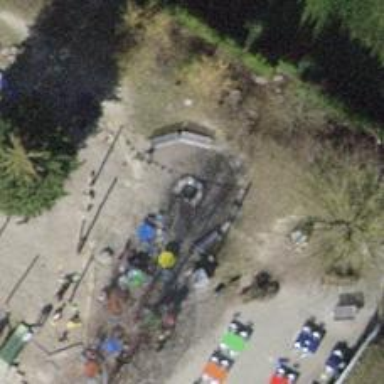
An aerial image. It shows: Barbecue facility.